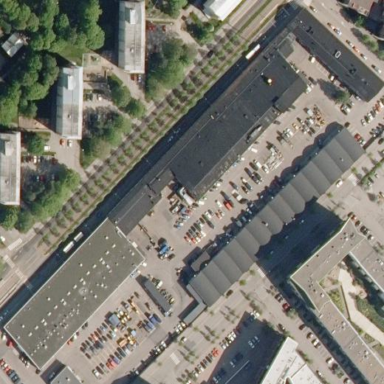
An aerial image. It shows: Building with facade color of #927160.